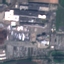
Land use / land cover: Industrial